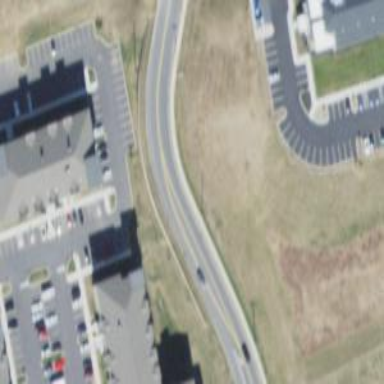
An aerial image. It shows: Residential road with asphalt surface and sidewalk on the left side.